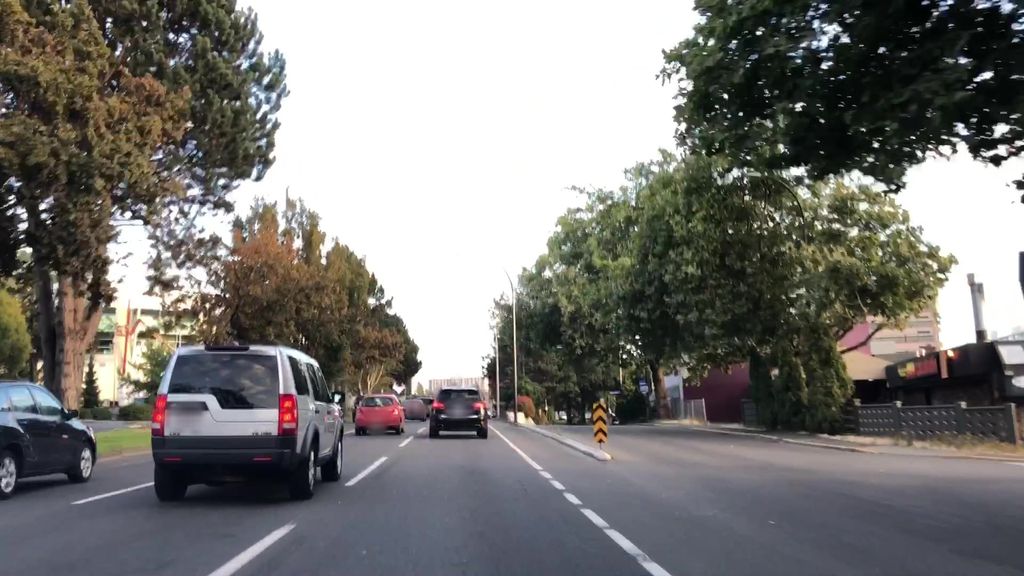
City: victoria